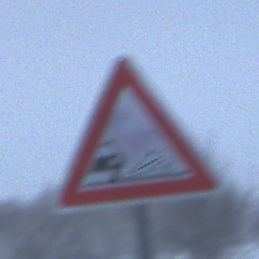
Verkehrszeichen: SplittSchotter
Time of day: Midday
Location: Outdoor (Nature)
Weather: Overcast
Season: Winter
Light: Natural